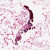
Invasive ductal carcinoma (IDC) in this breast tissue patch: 0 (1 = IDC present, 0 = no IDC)